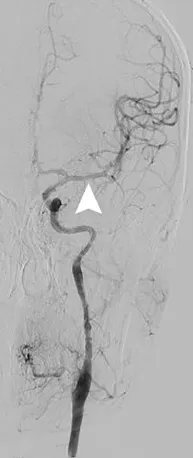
The endovascular therapy procedure. (B) After mechanical thrombectomy, revascularisation of the left MCA is seen with TIMI flow grade 3 (arrowhead).
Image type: radiology (ct)